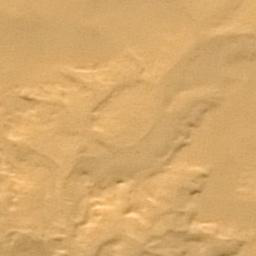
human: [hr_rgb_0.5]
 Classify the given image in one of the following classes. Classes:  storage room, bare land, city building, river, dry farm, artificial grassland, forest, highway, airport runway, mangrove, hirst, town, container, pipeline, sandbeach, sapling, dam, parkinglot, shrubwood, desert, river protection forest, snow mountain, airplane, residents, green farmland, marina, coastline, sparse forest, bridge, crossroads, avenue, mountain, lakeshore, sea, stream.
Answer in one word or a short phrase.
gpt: desert